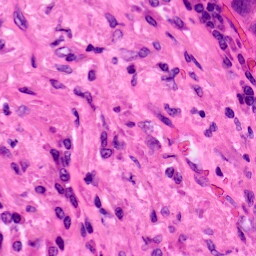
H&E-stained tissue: Lung